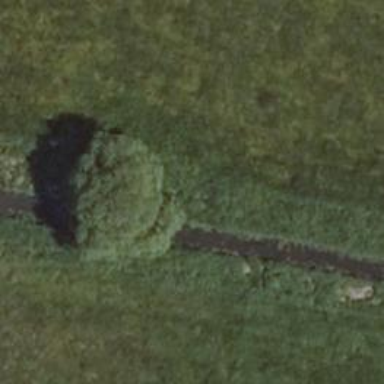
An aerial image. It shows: Landmark tree with broadleaved deciduous leaves.